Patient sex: M
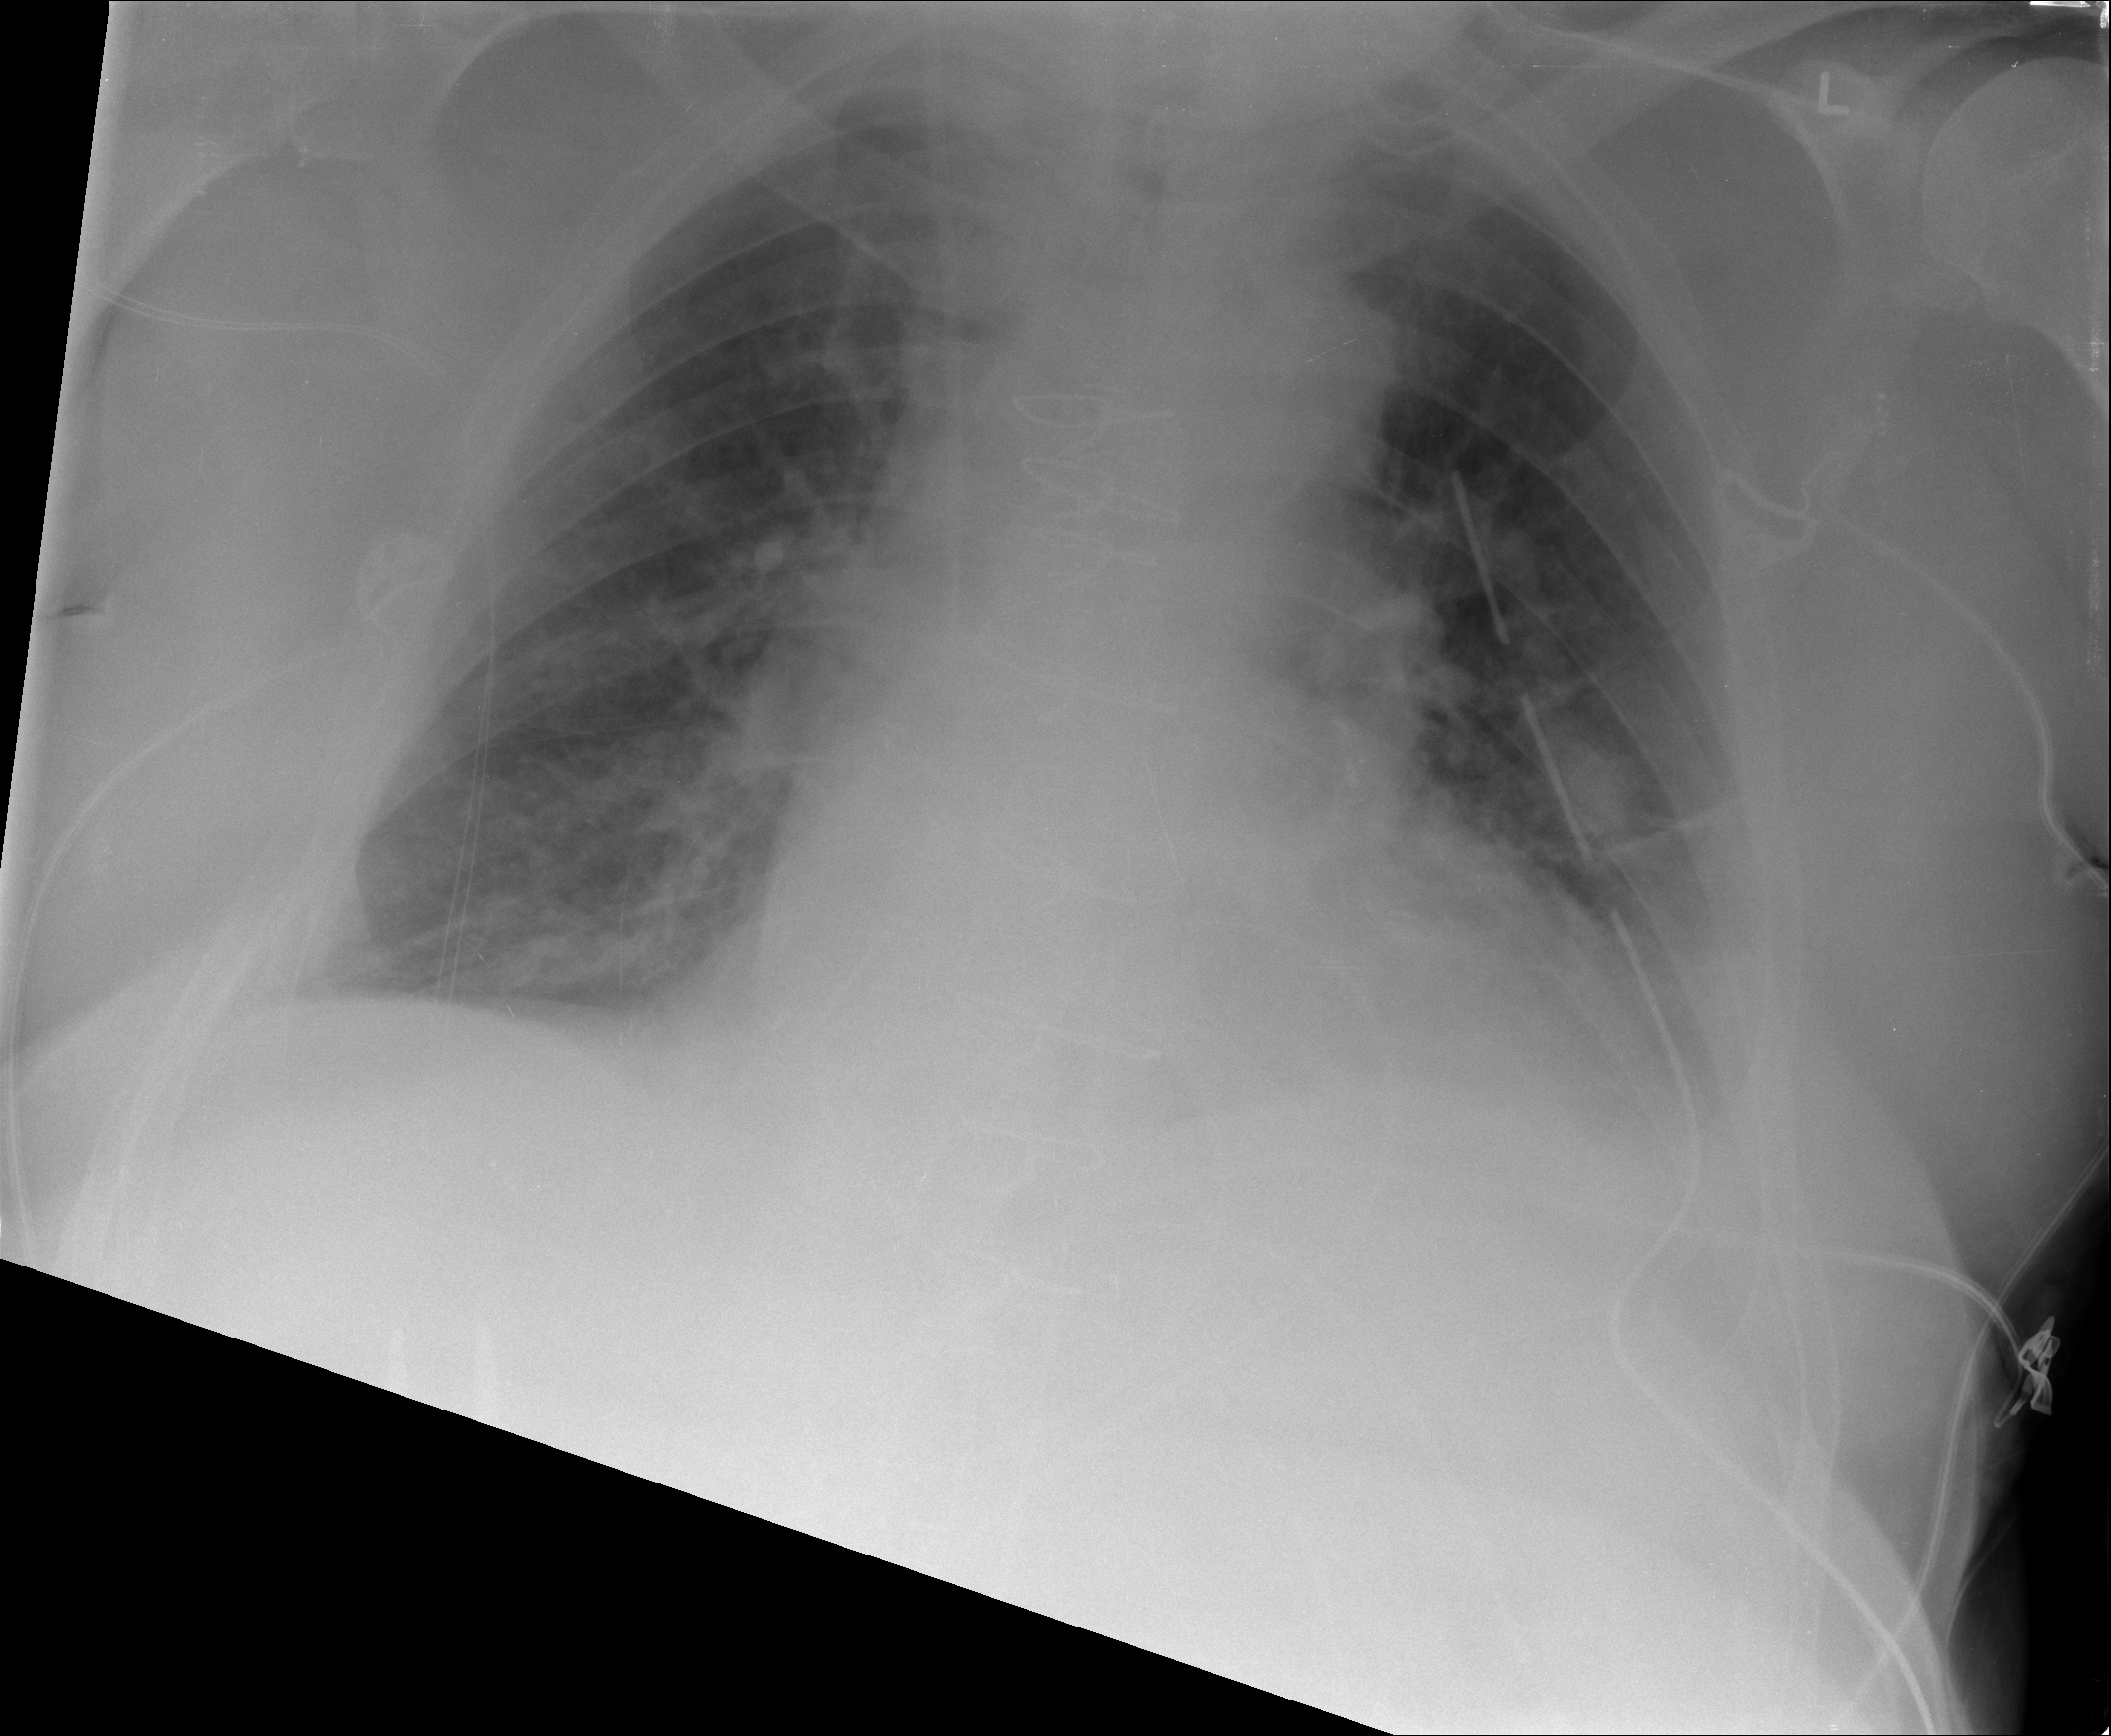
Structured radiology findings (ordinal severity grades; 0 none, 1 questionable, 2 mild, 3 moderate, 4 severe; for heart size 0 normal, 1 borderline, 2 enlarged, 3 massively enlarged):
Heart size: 2
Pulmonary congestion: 0
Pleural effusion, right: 0
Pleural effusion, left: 2
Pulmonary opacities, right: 1
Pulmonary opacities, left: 1
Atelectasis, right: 1
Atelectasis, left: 2